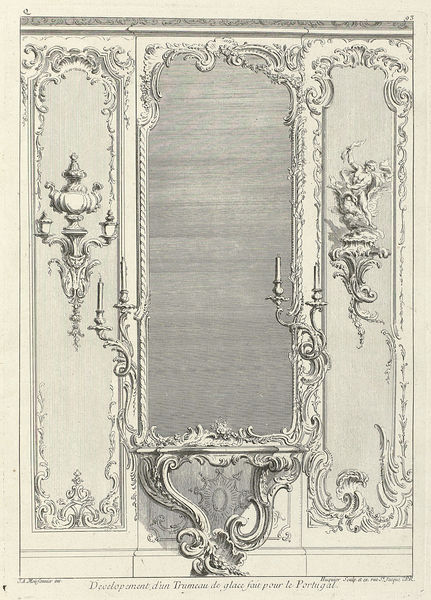
Titel: Seizième livre des Oeuvre de J.A. Meissonnier: Décorations intérieures: derde blad: Projet d'in Trumeau de glace pour un grand cabinet...le Portugal
Künstler: Juste Aurèle Meissonnier
Standort: Amsterdam
Institution: Rijksmuseum
Schlagwörter: noir, décor, gravure, candélabre, miroir, architecture, dessin, projet, classique, symétrie, table, baroque, asymétrique, glace, rocaille, rococo, chandelier, icone, bougies, décors, contour, candélabres